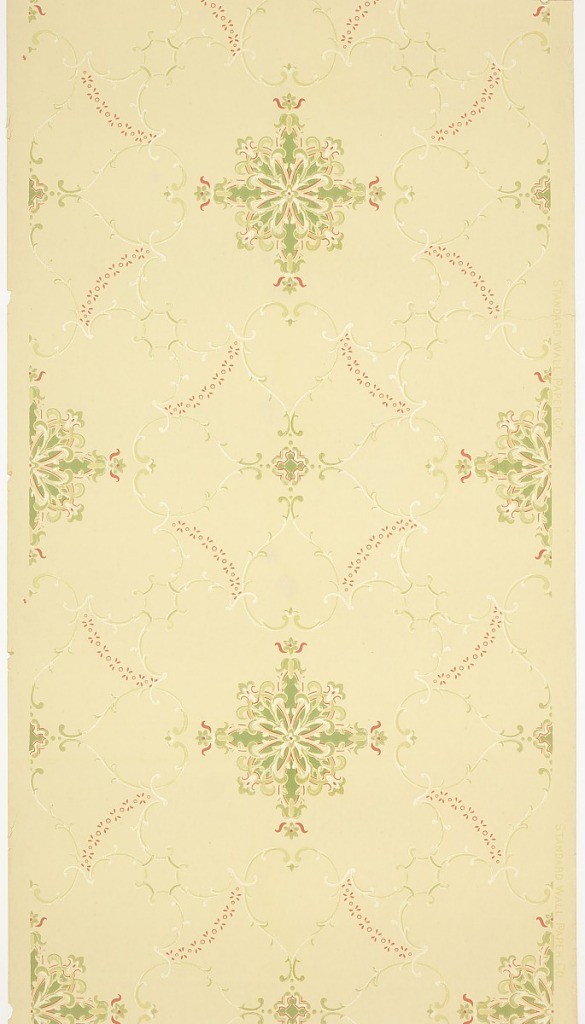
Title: Ceiling paper
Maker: Standard Wall-Paper Company, Standard Wall-Paper Company, Pittsburgh, Pennsylvania
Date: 1905–1915
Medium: Machine-printed paper, liquid mica
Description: Large floral medallions and small fleurons connected by foliate vining, foliate scrolls and stylized floral swag. Printed in greens, pink and white liquid mica on a yellow-beige ground. Printed in selvedge: "Standard Wall Paper Co."